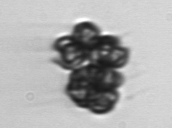
Label: Corymbellus